Interaction volume radius: 5 \u00c5
Interaction volume height: 10 \u00c5
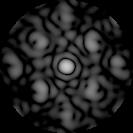
Disorder parameter: 0.4442